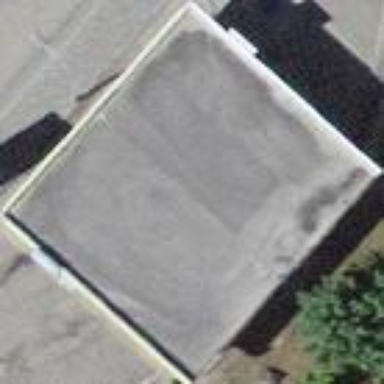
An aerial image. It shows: View of roof of building.